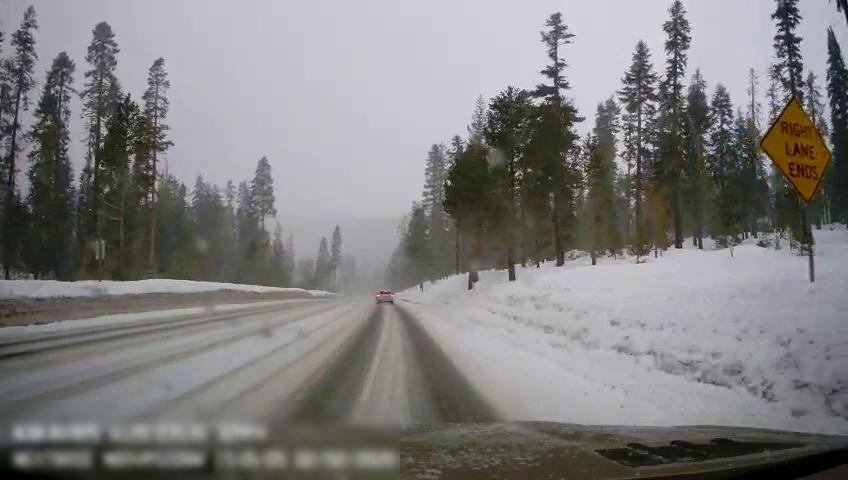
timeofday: Day
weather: Snowy
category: Drivable Space
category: Vehicles | SUV
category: Traffic | Signs
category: Traffic | Signs